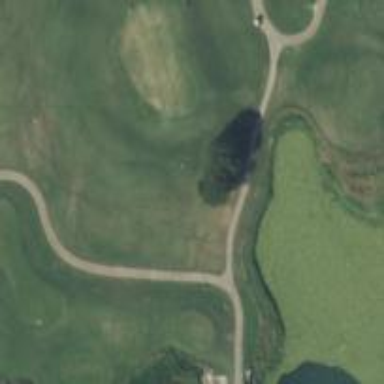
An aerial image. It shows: Pathway for golfing.